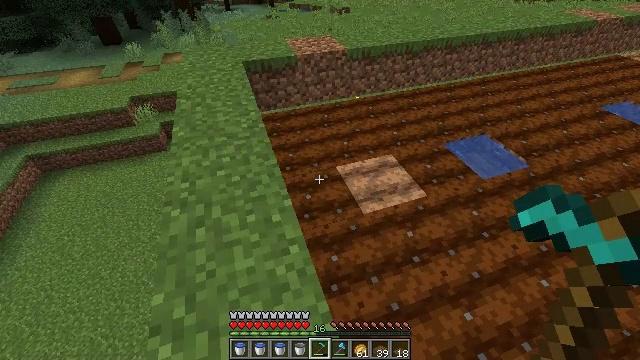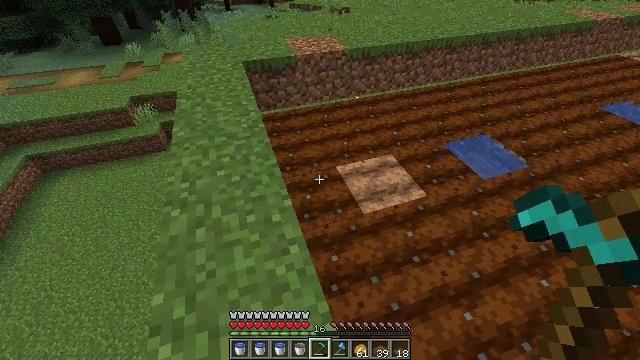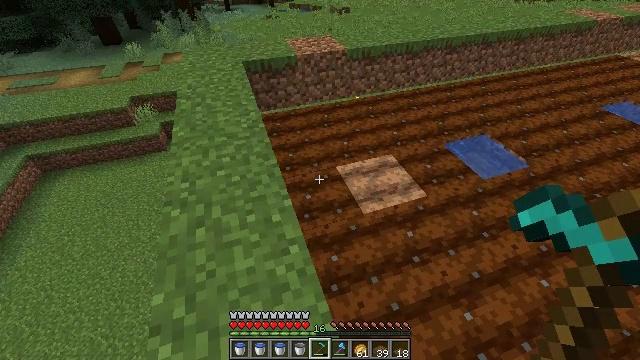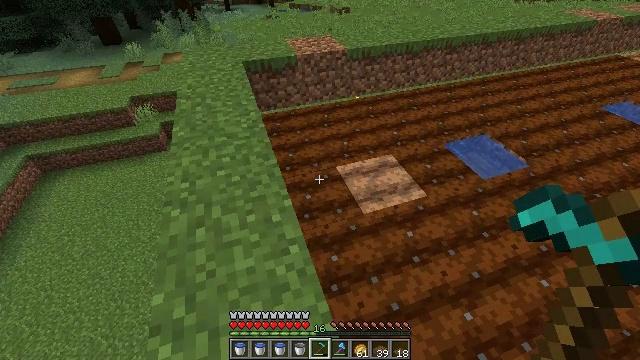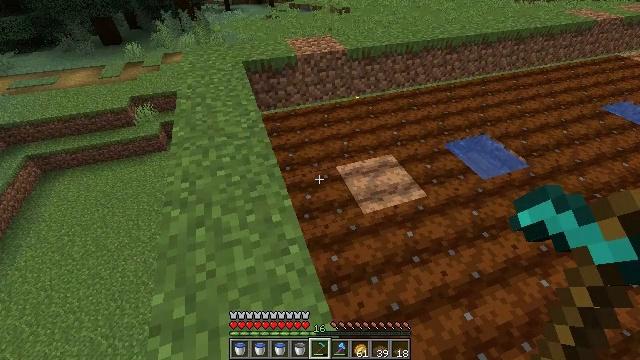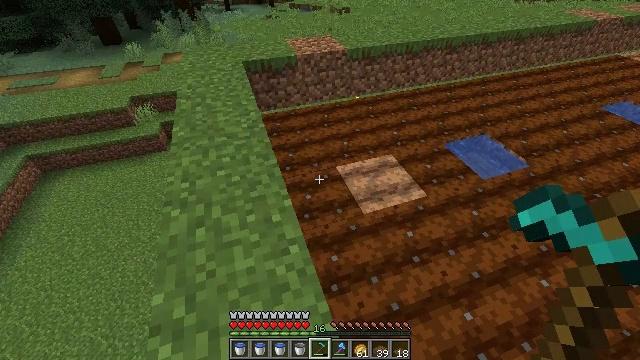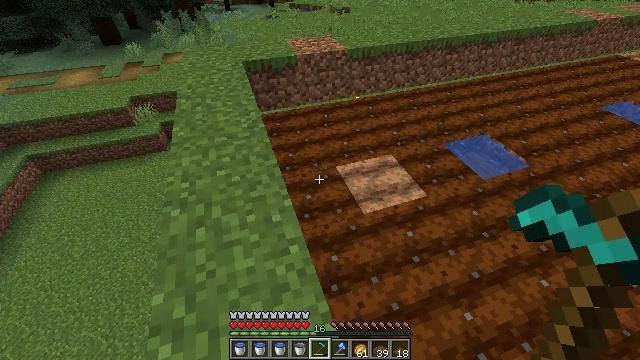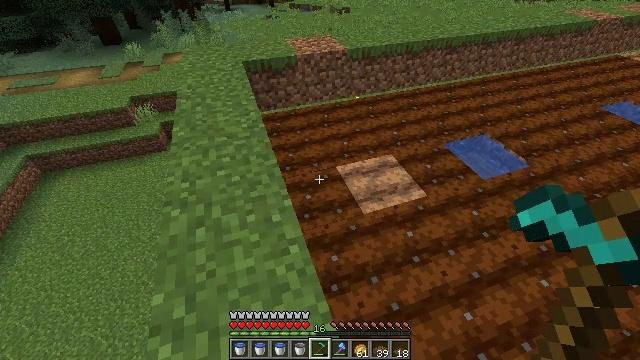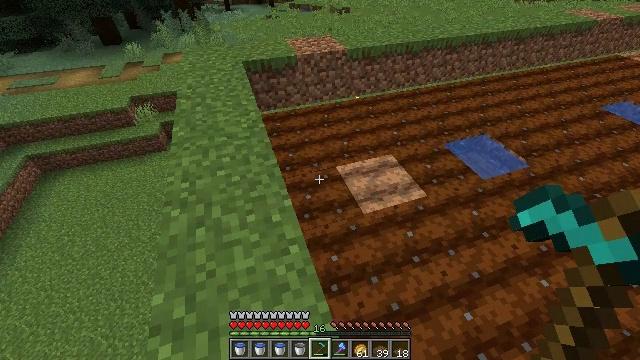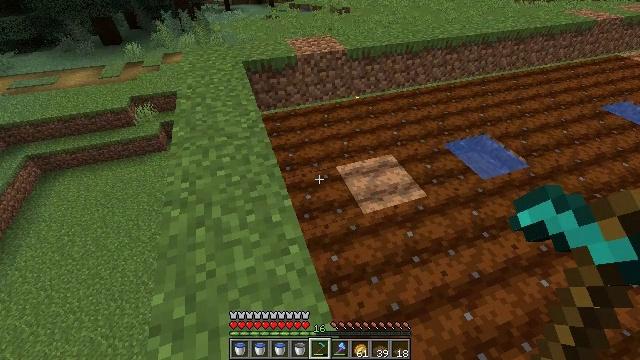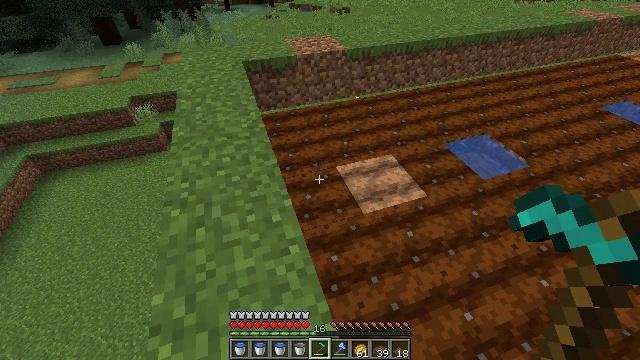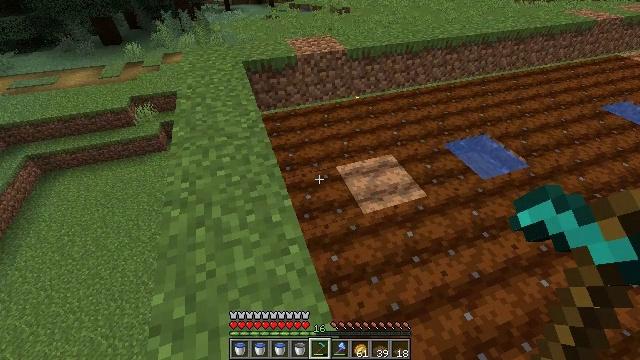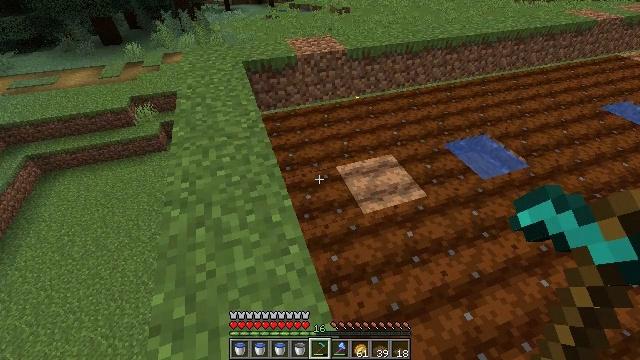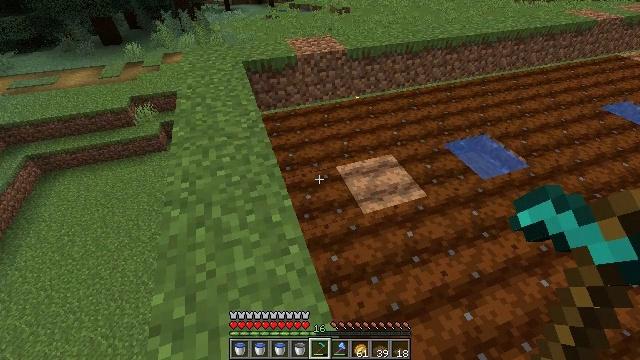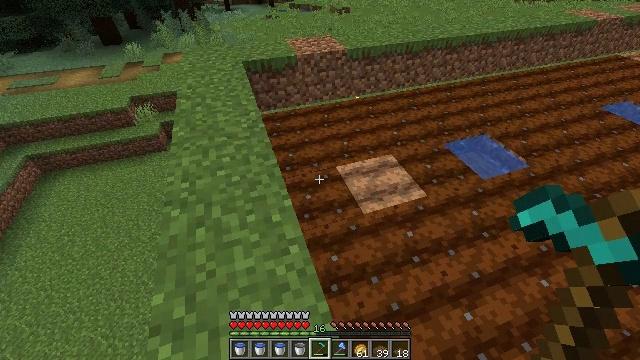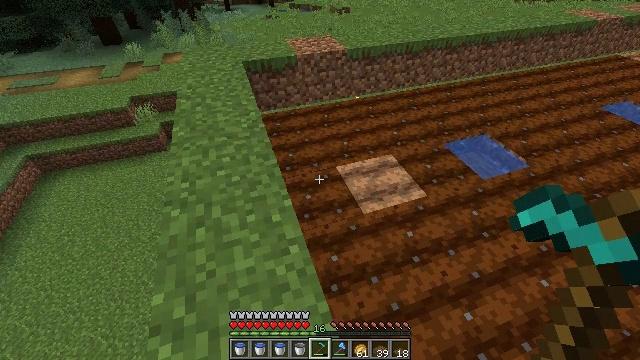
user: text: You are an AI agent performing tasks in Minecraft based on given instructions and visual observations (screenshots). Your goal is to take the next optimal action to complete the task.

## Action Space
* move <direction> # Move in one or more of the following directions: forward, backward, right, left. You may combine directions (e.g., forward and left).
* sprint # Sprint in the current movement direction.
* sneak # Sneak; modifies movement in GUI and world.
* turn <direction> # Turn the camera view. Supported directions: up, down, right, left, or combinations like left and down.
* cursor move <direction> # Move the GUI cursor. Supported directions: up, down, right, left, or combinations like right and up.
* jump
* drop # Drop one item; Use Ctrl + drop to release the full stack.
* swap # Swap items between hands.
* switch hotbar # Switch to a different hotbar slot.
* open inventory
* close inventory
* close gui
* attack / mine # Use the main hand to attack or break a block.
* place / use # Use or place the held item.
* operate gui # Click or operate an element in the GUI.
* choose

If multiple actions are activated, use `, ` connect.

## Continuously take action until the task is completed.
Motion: motion action
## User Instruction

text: Mine potatoes from the farmland.
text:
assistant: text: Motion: no_op
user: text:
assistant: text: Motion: no_op
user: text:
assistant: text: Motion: no_op
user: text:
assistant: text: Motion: no_op
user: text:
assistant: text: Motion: no_op
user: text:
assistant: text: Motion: no_op
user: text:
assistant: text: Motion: no_op
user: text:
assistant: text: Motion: no_op
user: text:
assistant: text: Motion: no_op
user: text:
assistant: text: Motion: no_op
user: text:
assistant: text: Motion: no_op
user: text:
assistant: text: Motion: no_op
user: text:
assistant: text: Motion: no_op
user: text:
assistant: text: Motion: no_op
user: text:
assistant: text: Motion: no_op
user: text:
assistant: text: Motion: no_op
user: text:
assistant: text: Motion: no_op
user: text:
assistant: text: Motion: no_op
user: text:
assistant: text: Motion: no_op
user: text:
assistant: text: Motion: no_op
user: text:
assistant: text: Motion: no_op
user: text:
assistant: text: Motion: no_op
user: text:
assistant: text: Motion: no_op
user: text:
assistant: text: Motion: no_op
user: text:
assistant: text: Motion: no_op
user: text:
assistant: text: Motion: no_op
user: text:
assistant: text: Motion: no_op
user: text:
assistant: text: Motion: no_op
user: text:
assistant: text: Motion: no_op
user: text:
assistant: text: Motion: no_op